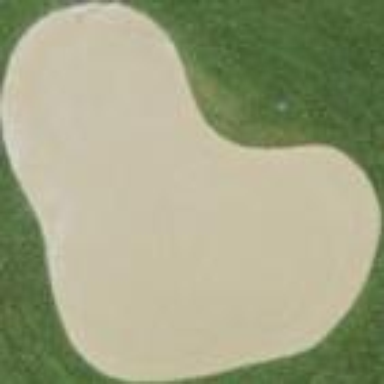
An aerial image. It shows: Golf bunker filled with sandy terrain.